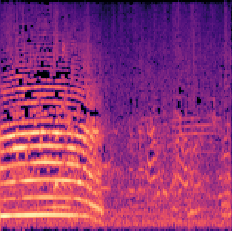
Sound class: Cow